Interaction volume radius: 5 \u00c5
Interaction volume height: 20 \u00c5
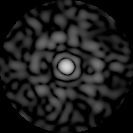
Disorder parameter: 0.7781